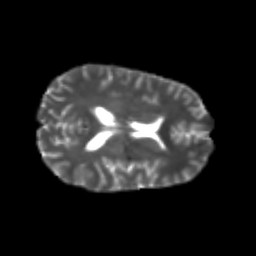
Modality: T2w
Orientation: axial
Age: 24
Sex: female
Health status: healthy
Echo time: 0.074 s